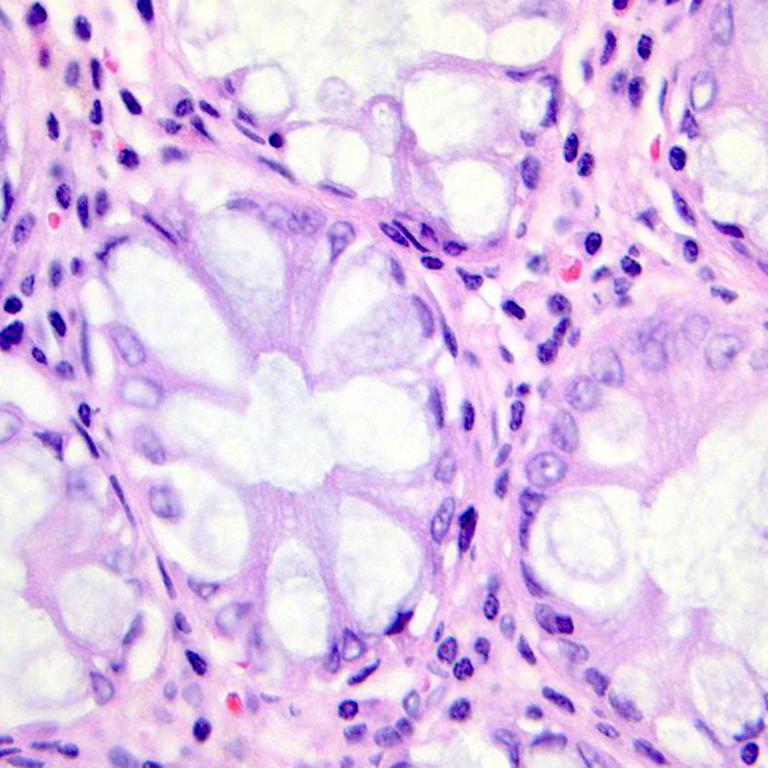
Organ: colon
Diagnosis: benign